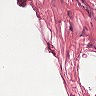
Metastatic tissue present: no